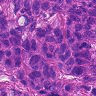
Metastatic tissue present: yes